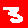
Digit: 3